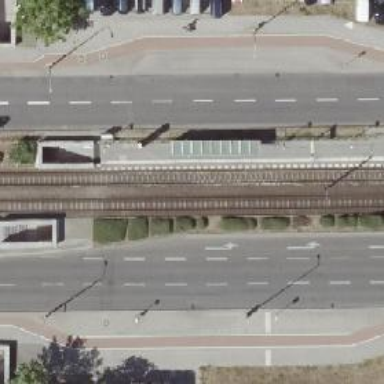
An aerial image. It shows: Tram stop.